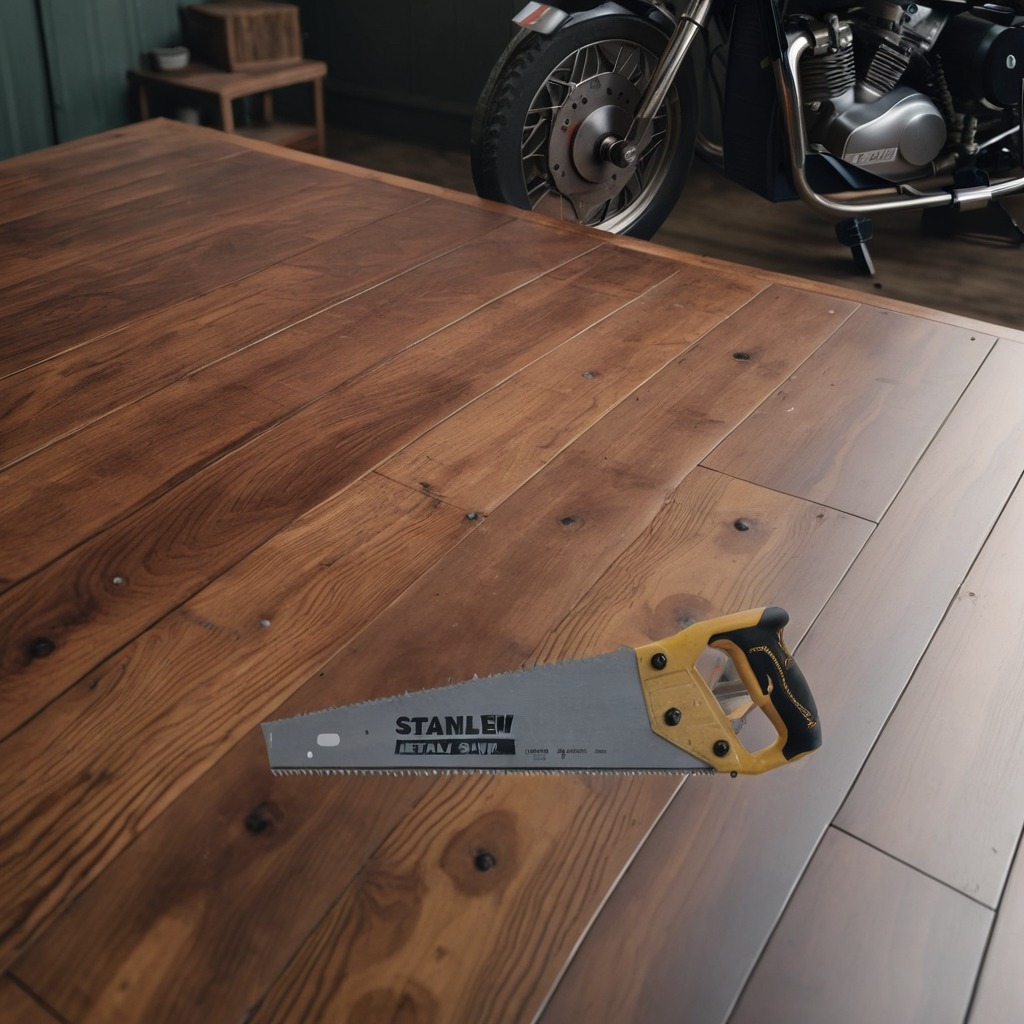
A metal saw is lying on an oil-spilled wooden table in a vintage motorcycle garage.